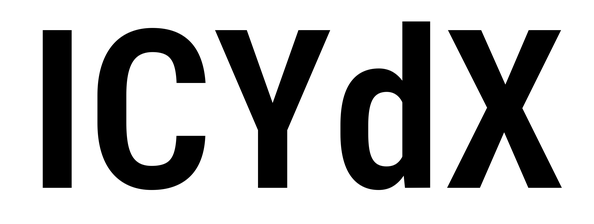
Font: Roboto_Condensed_SemiBold